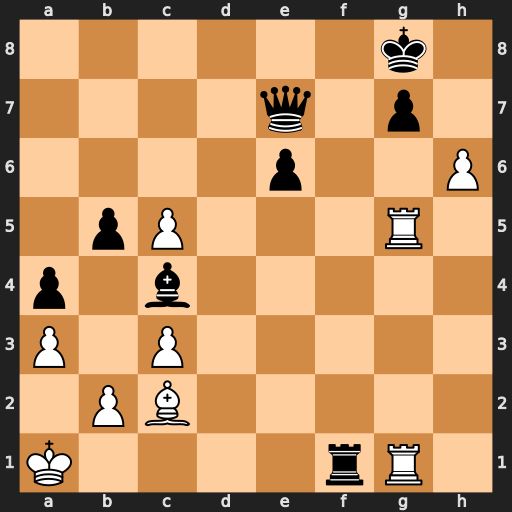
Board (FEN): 6k1/4q1p1/4p2P/1pP3R1/p1b5/P1P5/1PB5/K4rR1
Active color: w
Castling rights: -
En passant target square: -
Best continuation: Rxf1 Bxf1 Rxg7+ Qxg7 hxg7 Kxg7 c6